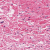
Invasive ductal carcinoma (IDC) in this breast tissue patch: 0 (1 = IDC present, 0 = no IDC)